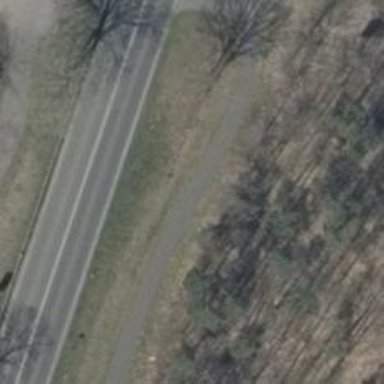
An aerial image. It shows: Asphalt path.